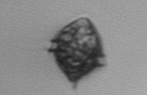
Label: Kryptoperidinium_triquetrum